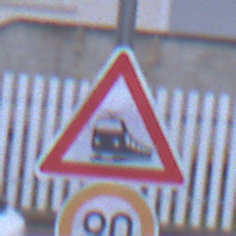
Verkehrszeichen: Bahnuebergang
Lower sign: Geschwindigkeit90
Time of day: SunriseSunset
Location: Outdoor (Urban)
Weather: PartlyCloudy
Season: NotSpecified
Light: Natural